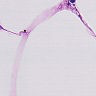
Metastatic tissue present: no